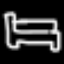
Label: bed